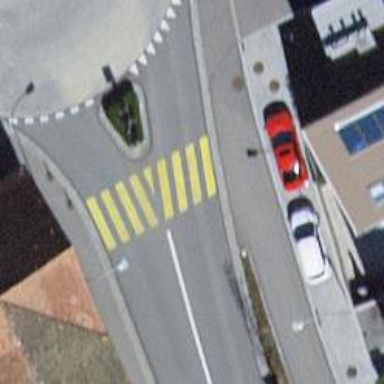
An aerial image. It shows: Marked crossing on the road with clear markings.